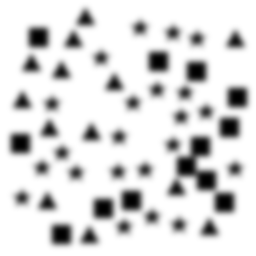
Squares: 13
Triangles: 13
Stars: 22
Total shapes: 48